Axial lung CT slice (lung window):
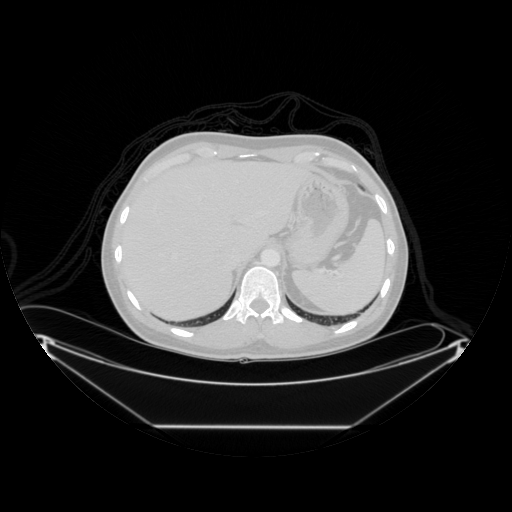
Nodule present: no